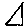
Label: triangle